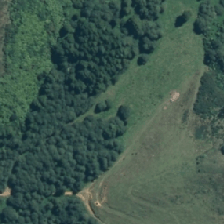
Land cover: deciduous_hardwood